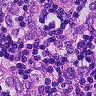
Metastatic tissue present: yes